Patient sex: F
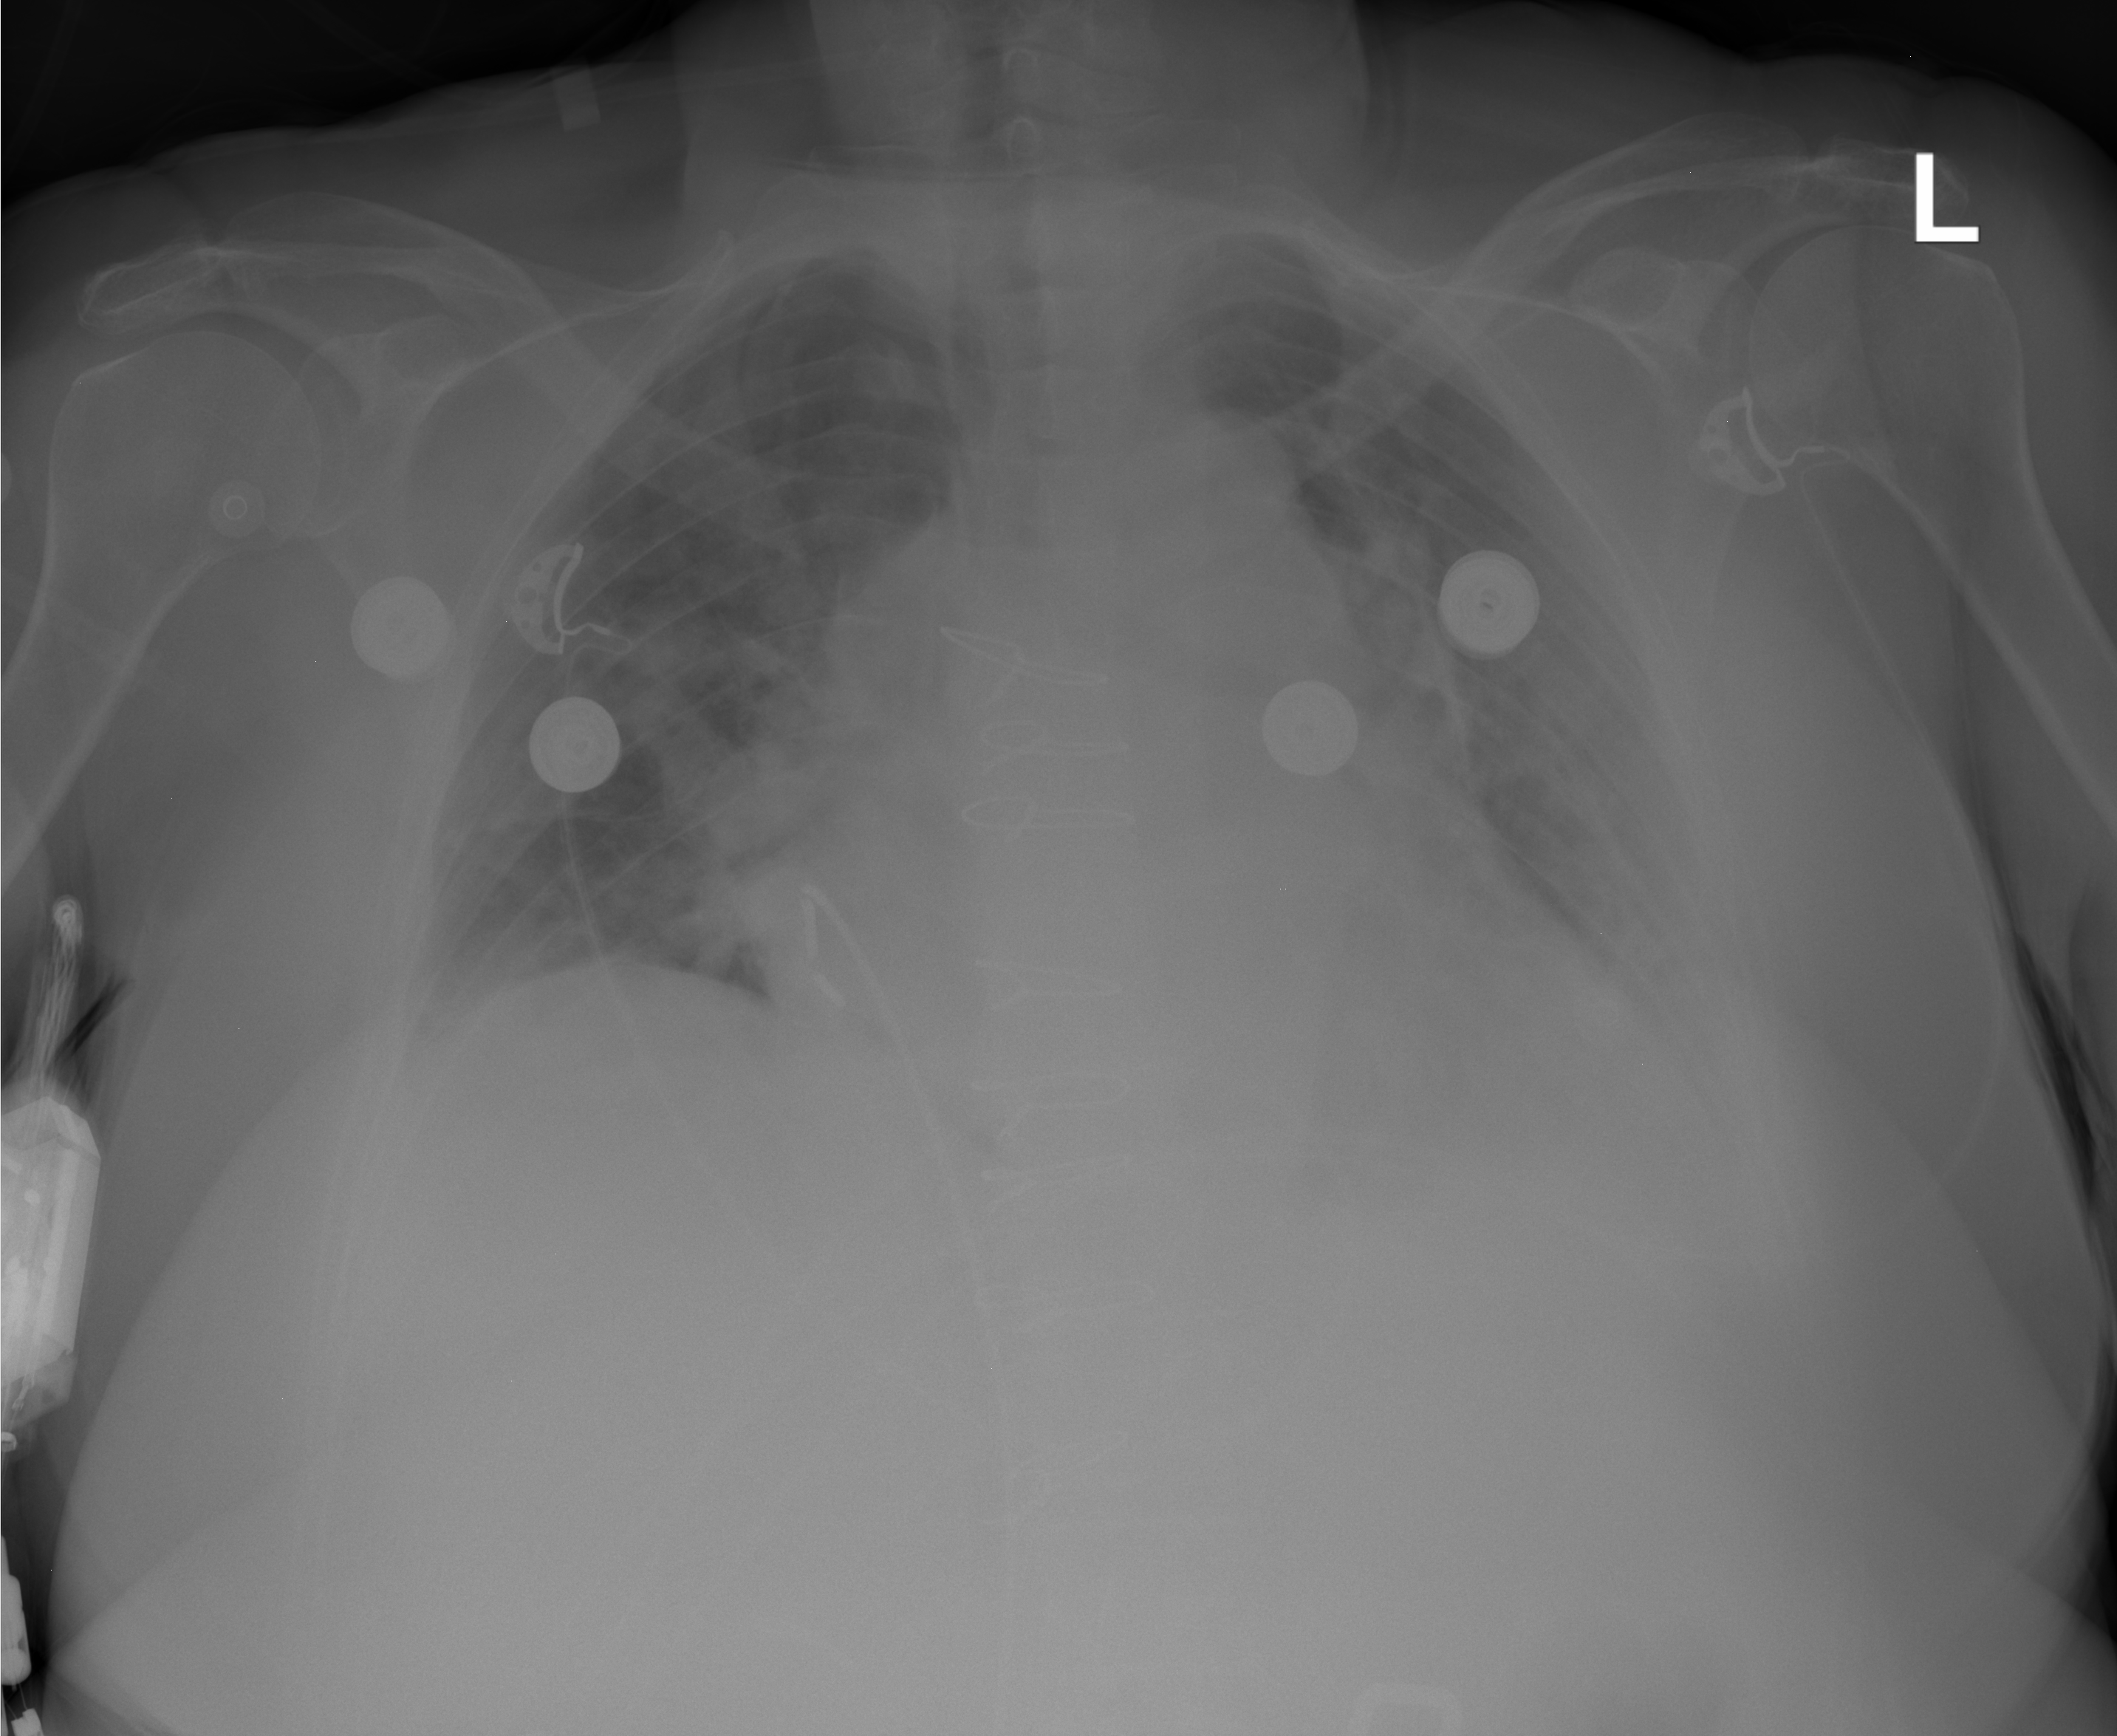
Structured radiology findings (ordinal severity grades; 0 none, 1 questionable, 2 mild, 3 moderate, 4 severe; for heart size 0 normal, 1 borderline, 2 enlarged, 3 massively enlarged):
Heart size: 2
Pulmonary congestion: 2
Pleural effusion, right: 1
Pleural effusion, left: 1
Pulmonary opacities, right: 2
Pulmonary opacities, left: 2
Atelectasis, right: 0
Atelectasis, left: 1